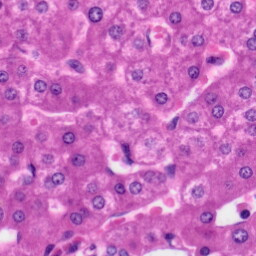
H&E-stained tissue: Liver